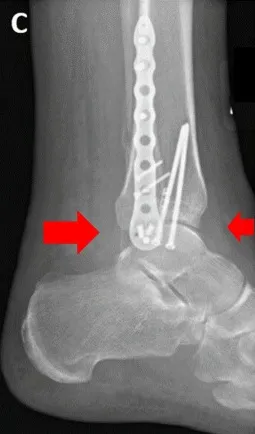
Lateral views. With red arrows indicating soft tissue swelling.
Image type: radiology (x_ray)